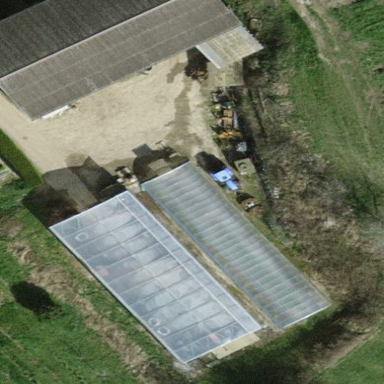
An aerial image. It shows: Farmyard area.